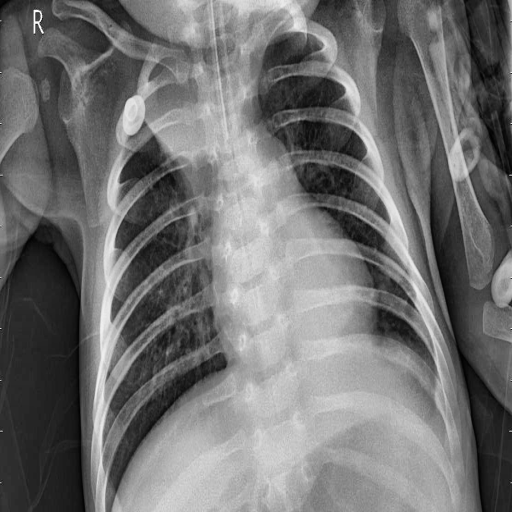
Finding: PNEUMONIA